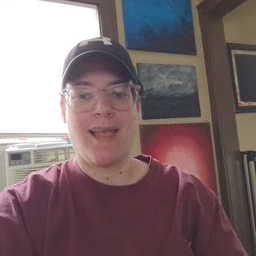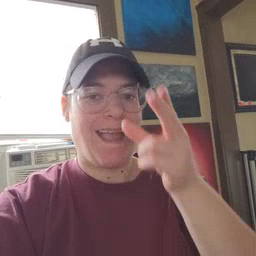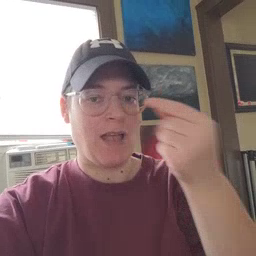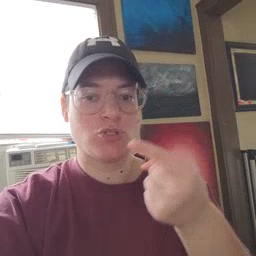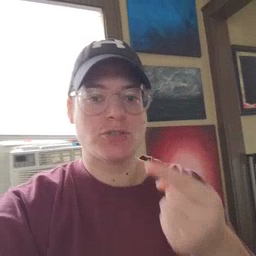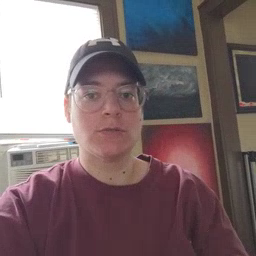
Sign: owie